Field crop: tomato
Growth stage: 1
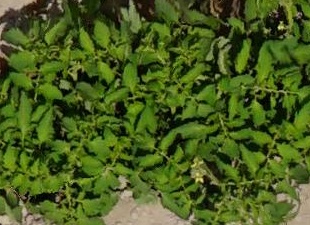
Species: tomato